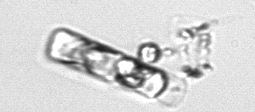
Label: Guinardia_delicatula